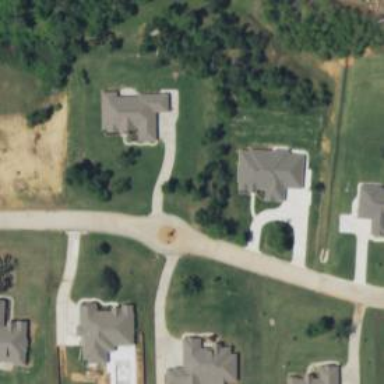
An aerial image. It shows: Driveway.